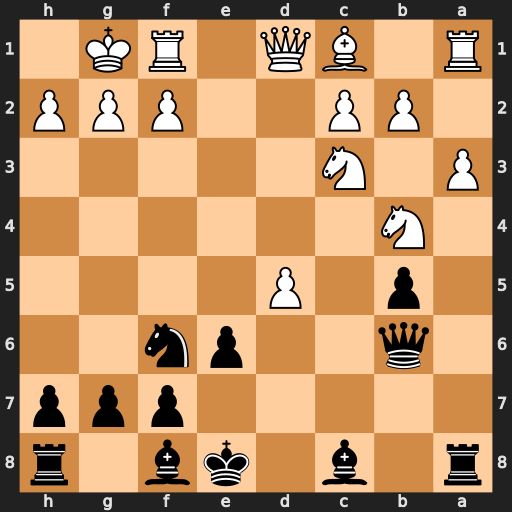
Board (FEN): r1b1kb1r/5ppp/1q2pn2/1p1P4/1N6/P1N5/1PP2PPP/R1BQ1RK1
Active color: b
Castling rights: kq
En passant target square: -
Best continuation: Bxb4 Be3 Bc5 Bxc5 Qxc5